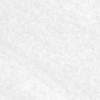
Label: no_change